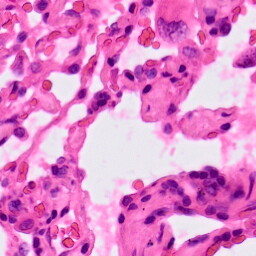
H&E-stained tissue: Lung